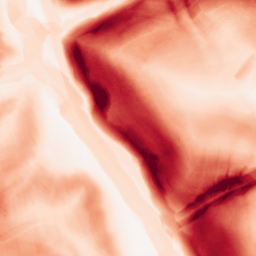
Category: morphological
Decomposition family: morphological_gradient
Decomposition parameters: size: 10
shape: diamond
Upsampling method: fft_zeropad
Upsampling parameters: scale: 4
Upsampling scale: 4